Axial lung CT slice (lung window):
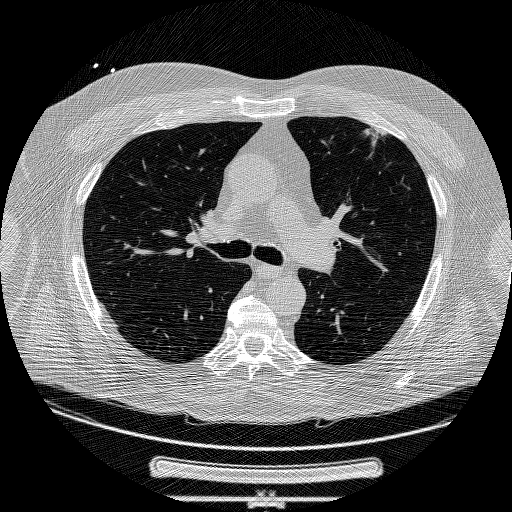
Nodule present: yes
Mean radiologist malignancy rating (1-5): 5